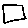
Label: square